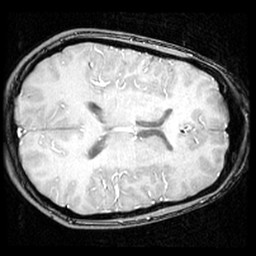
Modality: inplaneT1
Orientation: axial
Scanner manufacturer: ge
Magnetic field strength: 3 T
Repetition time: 0.2 s
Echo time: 0.0036 s